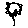
Label: flower